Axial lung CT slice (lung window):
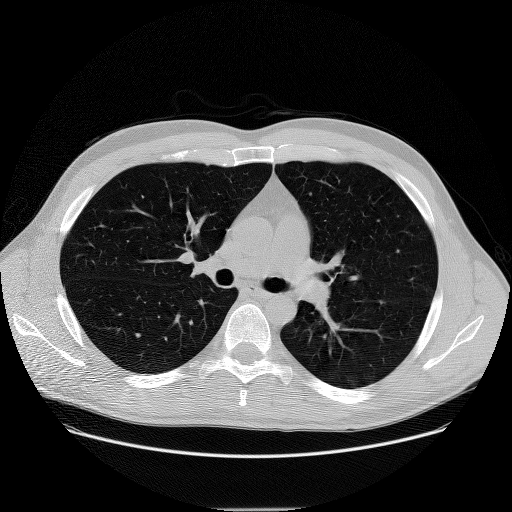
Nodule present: no